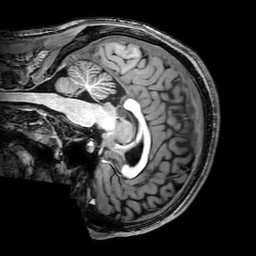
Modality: T1w
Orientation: sagittal
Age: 20
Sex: male
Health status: healthy
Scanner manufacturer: philips
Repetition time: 0.008351 s
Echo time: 0.00385 s